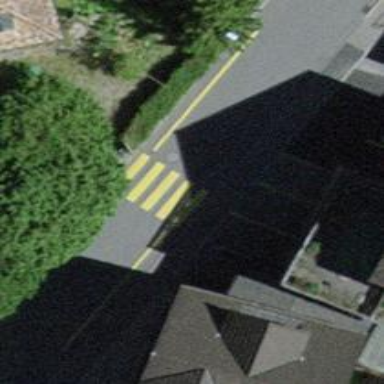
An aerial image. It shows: Zebra crossing on the road.